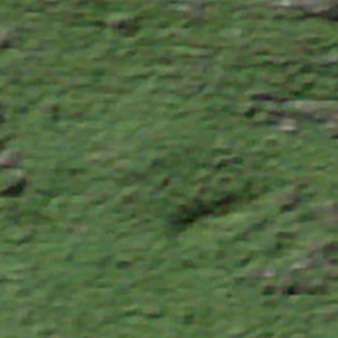
Label: other